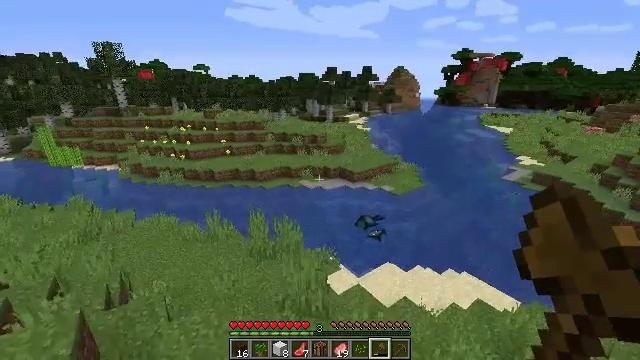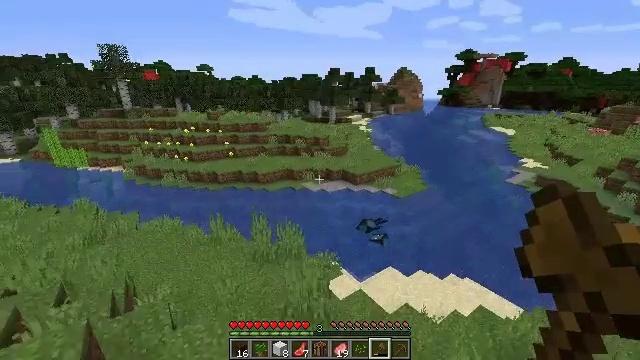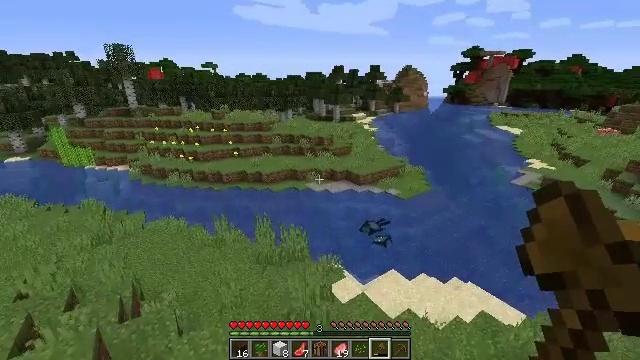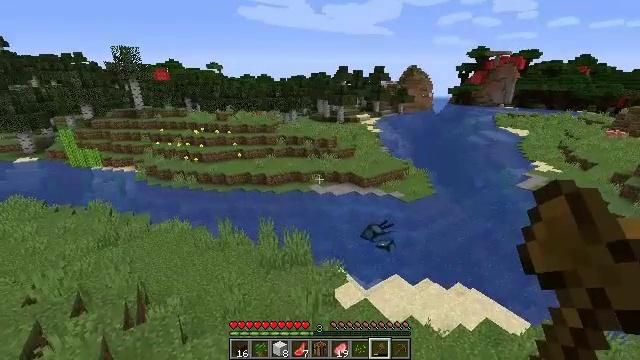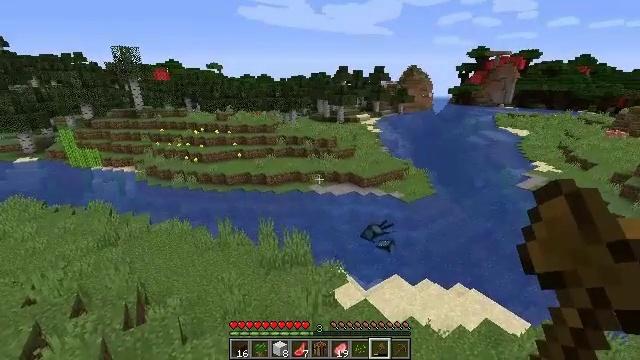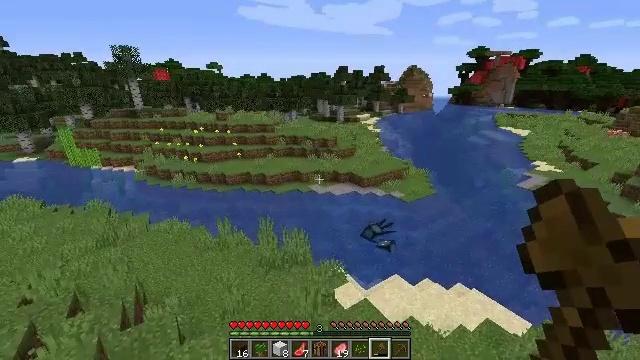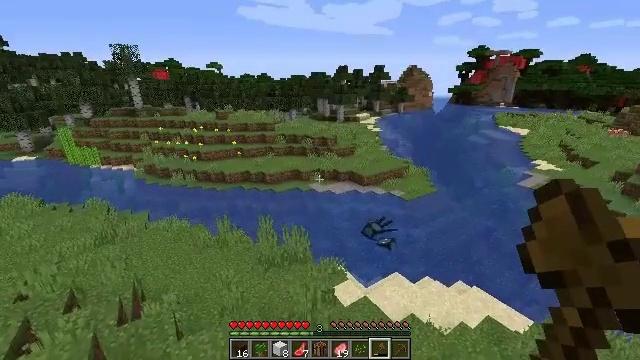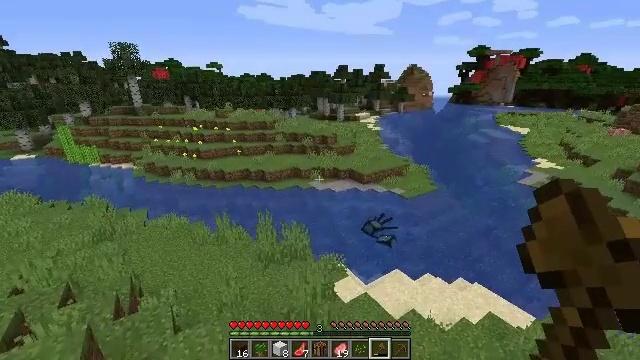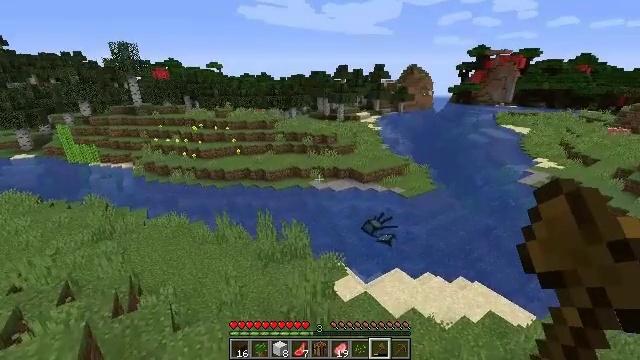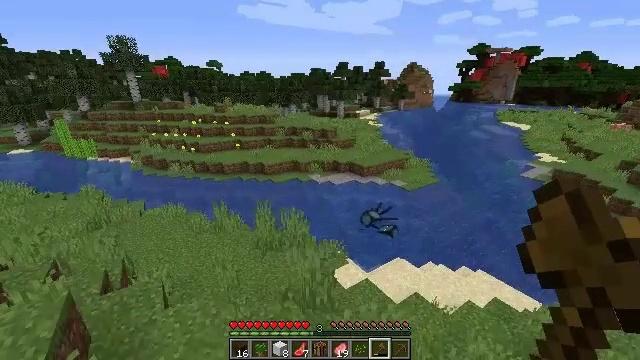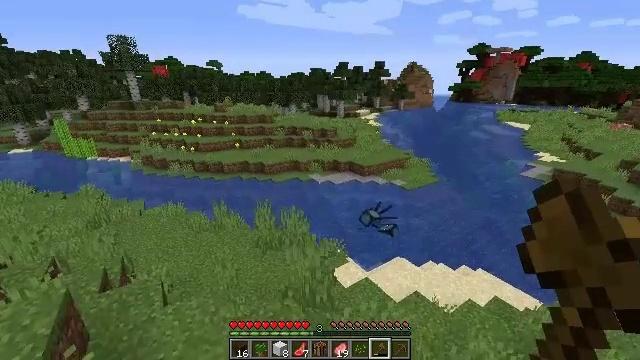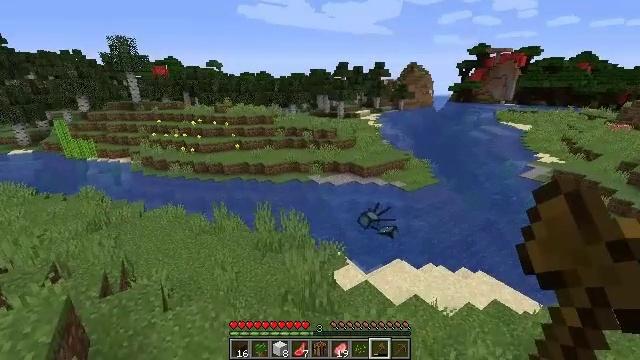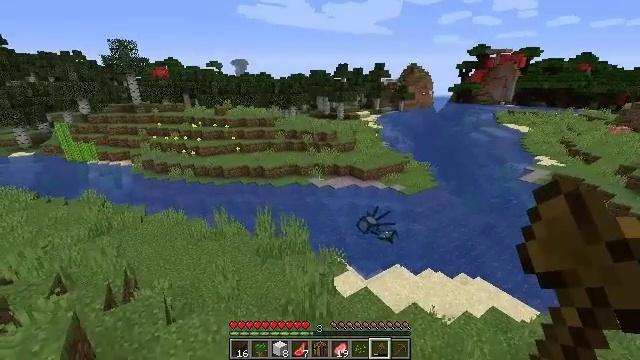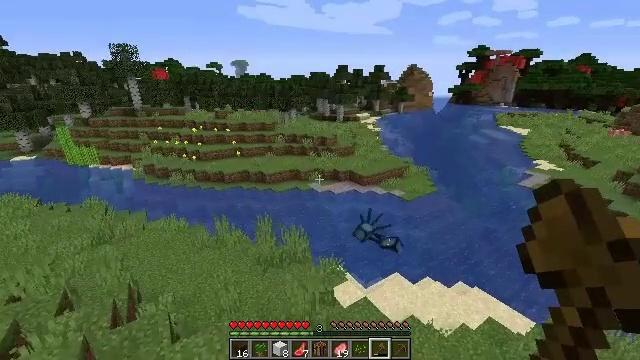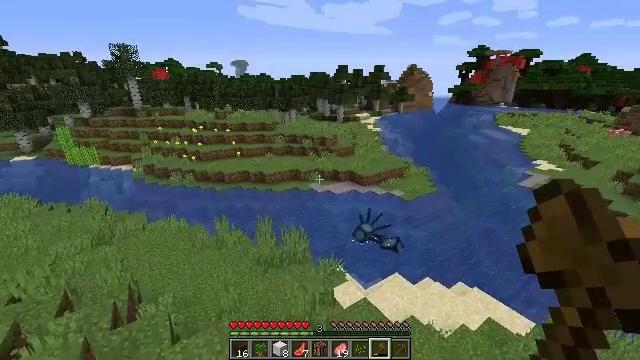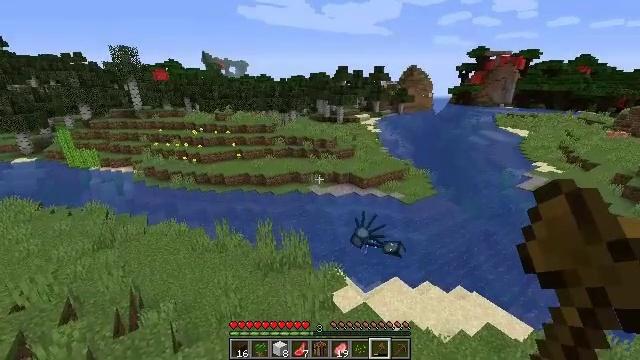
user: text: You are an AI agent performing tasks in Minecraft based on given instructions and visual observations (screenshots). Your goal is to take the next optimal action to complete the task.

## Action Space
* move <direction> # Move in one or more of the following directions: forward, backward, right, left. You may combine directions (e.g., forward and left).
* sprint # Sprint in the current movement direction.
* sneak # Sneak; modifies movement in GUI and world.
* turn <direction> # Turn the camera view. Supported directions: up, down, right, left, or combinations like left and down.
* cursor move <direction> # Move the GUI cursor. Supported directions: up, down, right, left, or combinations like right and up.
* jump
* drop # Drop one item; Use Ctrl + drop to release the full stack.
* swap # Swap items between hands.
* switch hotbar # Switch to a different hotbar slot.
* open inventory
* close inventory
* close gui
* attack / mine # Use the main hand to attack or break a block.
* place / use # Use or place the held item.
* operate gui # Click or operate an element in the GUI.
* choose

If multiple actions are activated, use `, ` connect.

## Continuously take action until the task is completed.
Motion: motion action
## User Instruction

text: Get some roses from the rose bush.
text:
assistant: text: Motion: jump
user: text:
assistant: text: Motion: jump
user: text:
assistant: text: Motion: jump
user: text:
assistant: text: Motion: jump
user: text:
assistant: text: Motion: jump
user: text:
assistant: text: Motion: jump
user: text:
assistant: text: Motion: no_op
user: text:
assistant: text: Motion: no_op
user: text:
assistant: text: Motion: no_op
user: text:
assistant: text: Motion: jump
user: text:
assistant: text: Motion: jump
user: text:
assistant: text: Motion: jump
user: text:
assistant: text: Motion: jump
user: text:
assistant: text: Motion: jump
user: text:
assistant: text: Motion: jump
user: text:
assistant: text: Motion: jump
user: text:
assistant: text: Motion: jump
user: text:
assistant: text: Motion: no_op
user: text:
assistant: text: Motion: turn right
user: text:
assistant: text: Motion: turn right
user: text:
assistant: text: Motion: turn right and up
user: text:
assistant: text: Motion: no_op
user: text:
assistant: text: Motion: no_op
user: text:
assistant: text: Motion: jump
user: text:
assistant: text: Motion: jump
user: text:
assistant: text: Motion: turn left and down, jump
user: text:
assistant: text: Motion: turn left and down, jump
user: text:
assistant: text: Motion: turn left and down, jump
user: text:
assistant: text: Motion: turn left and down, jump
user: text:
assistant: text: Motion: no_op